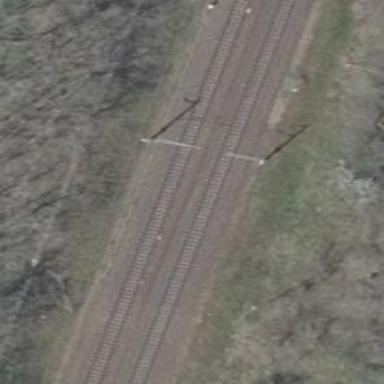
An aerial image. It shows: Milestone along the railway with catenary mast.